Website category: auto
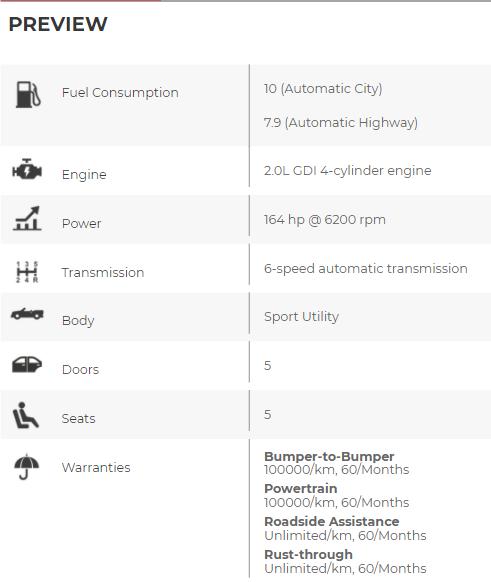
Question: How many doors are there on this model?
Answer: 5

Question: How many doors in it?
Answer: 5

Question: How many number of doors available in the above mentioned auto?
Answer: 5

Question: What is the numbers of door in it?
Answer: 5

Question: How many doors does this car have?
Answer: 5

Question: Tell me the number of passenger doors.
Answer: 5

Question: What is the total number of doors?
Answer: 5

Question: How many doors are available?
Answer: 5

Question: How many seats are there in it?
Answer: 5

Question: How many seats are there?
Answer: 5

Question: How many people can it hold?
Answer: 5

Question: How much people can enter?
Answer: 5

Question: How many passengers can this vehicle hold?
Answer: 5

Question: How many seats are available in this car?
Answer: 5

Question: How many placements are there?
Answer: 5

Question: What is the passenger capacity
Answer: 5

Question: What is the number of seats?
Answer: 5

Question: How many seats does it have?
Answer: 5

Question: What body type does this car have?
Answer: Sport Utility

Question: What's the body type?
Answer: Sport Utility

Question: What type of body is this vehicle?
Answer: Sport Utility

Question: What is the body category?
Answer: Sport Utility

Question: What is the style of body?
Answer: Sport Utility

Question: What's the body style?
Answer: Sport Utility

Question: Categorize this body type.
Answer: Sport Utility

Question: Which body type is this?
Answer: Sport Utility

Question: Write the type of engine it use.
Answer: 2.0L GDI 4-cylinder engine

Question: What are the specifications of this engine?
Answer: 2.0L GDI 4-cylinder engine

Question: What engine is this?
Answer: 2.0L GDI 4-cylinder engine

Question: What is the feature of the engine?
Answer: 2.0L GDI 4-cylinder engine

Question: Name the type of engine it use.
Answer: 2.0L GDI 4-cylinder engine

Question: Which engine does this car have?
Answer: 2.0L GDI 4-cylinder engine

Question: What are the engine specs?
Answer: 2.0L GDI 4-cylinder engine

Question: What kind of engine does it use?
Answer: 2.0L GDI 4-cylinder engine

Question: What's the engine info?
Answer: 2.0L GDI 4-cylinder engine

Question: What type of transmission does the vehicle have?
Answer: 6-speed automatic transmission

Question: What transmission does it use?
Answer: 6-speed automatic transmission

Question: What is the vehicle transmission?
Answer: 6-speed automatic transmission

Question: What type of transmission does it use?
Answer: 6-speed automatic transmission

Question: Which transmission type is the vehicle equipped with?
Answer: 6-speed automatic transmission

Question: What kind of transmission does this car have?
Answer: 6-speed automatic transmission

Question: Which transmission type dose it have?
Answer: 6-speed automatic transmission

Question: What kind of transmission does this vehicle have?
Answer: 6-speed automatic transmission

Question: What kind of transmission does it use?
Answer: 6-speed automatic transmission

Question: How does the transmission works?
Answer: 6-speed automatic transmission

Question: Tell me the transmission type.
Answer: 6-speed automatic transmission

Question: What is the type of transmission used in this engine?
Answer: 6-speed automatic transmission

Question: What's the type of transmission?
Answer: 6-speed automatic transmission

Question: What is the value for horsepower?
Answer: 164 hp @ 6200 rpm

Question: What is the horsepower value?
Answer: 164 hp @ 6200 rpm

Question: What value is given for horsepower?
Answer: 164 hp @ 6200 rpm

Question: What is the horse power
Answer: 164 hp @ 6200 rpm

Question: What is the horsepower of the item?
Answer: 164 hp @ 6200 rpm

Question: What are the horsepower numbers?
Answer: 164 hp @ 6200 rpm

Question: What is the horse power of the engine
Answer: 164 hp @ 6200 rpm

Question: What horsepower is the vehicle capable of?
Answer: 164 hp @ 6200 rpm

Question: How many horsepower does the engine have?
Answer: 164 hp @ 6200 rpm

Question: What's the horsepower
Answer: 164 hp @ 6200 rpm

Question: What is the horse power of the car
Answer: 164 hp @ 6200 rpm

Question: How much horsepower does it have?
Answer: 164 hp @ 6200 rpm

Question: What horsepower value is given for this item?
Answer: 164 hp @ 6200 rpm

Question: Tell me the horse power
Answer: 164 hp @ 6200 rpm

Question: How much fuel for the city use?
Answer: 10 (Automatic City)

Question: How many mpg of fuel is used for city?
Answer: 10 (Automatic City)